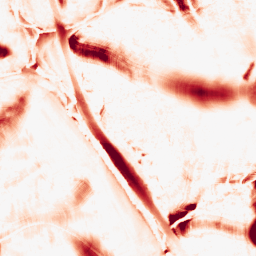
Category: morphological
Decomposition family: morphological_ellipse
Decomposition parameters: operation: opening
width: 50
height: 50
Upsampling method: cubic_mitchell
Upsampling parameters: scale: 2
Upsampling scale: 2